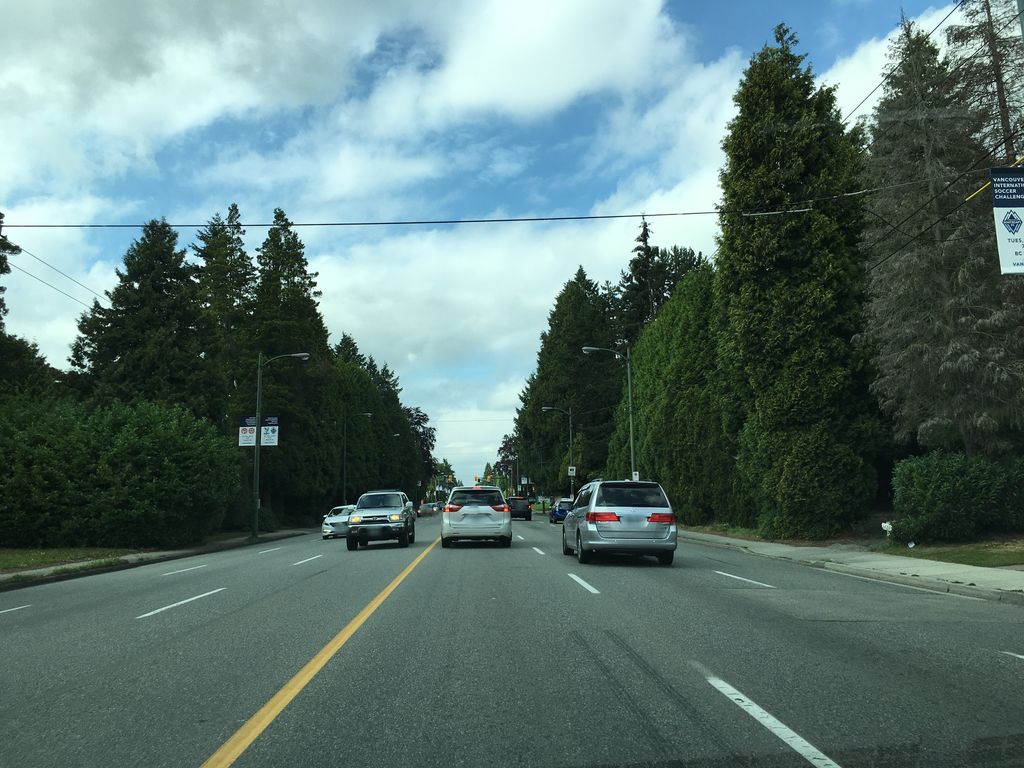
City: vancouver